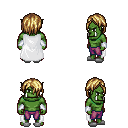
a pixel art fantasy rpg character, male body template, orc, green skin, white cape, magenta pants, blonde bangs hairstyle, white cloth bracers, white slippers, four views (front, back, left, right), 2x2 character sprite sheet, small pixel art, hard edges, no anti-aliasing